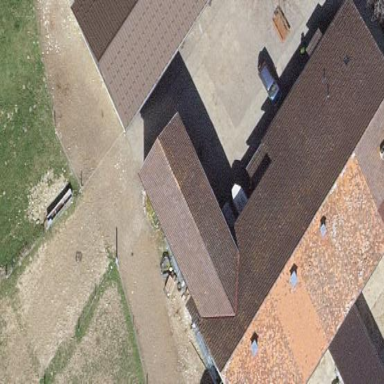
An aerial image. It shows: Restaurant building.